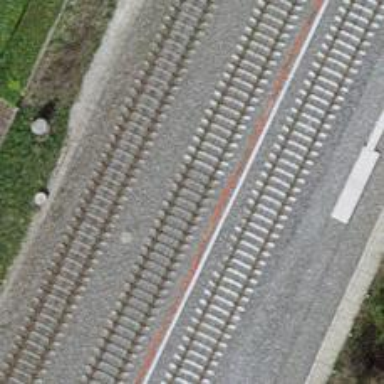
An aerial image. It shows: Single railway track with electrified contact line.